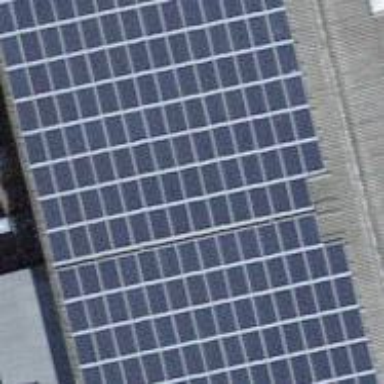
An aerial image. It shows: Solar-powered generator using photovoltaic technology. This small installation generates electricity through solar photovoltaic panels.